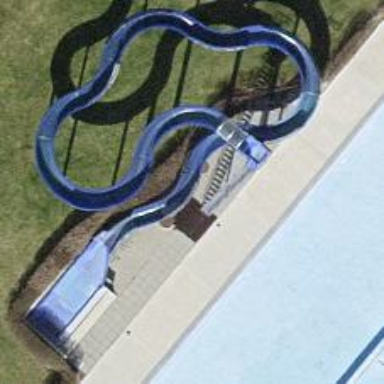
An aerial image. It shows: Playground with water-themed slide.